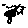
Label: tree